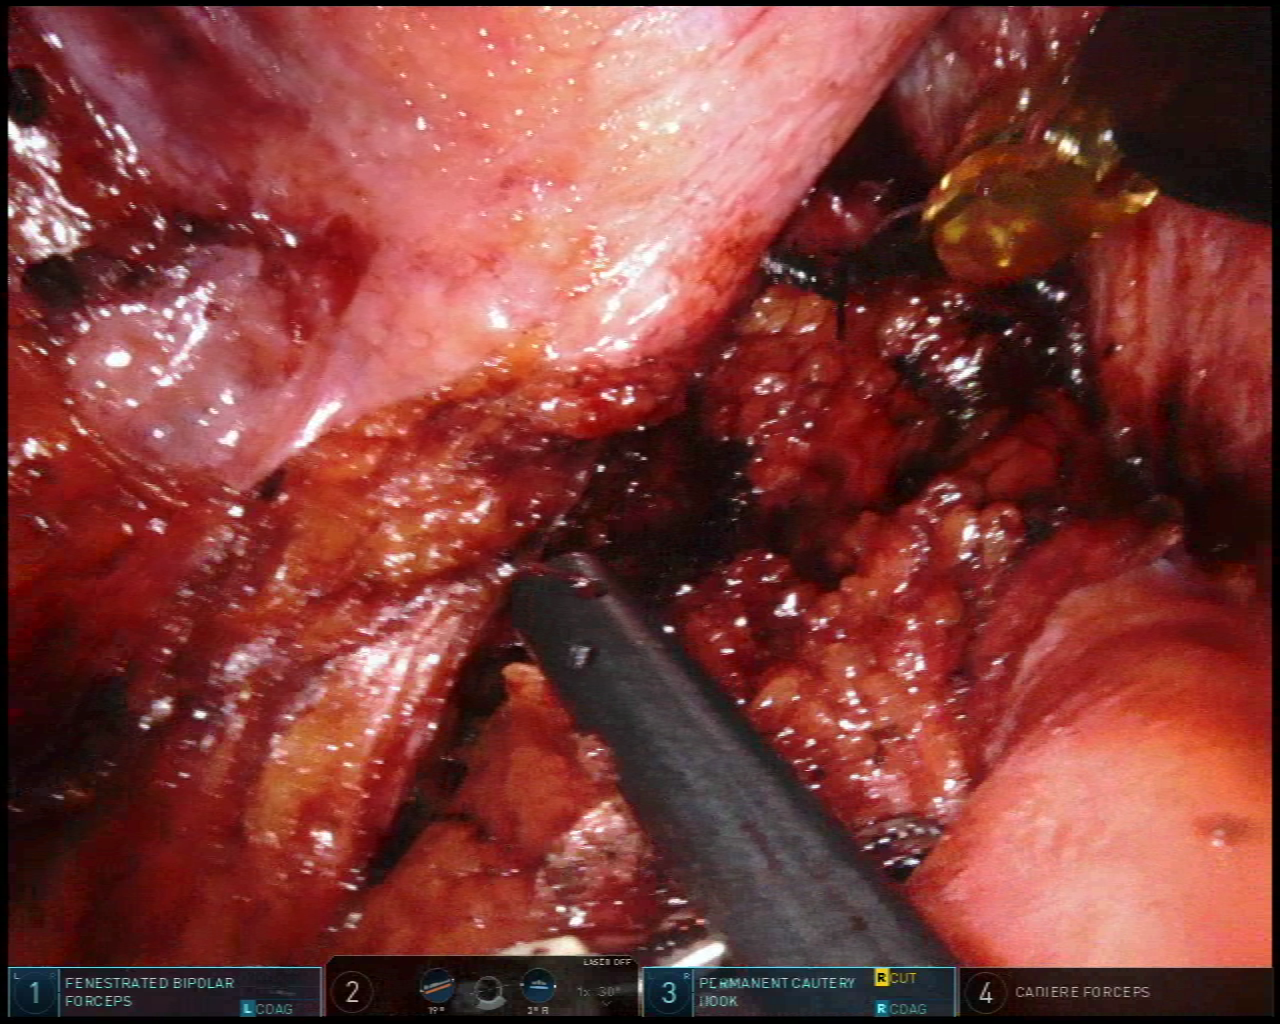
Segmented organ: vesicular_glands
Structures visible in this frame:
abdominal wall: no
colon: no
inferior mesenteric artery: no
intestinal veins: no
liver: no
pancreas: no
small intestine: no
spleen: no
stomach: no
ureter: no
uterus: no
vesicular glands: yes